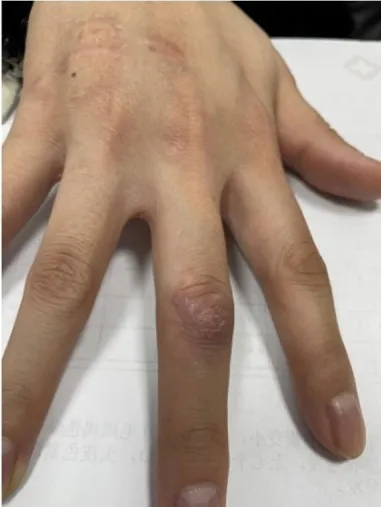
Photos of the patient's right hand. (B) Post-treatment, the patient's right middle finger joint rash had mostly flattened.
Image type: medical_photograph (skin_photograph)